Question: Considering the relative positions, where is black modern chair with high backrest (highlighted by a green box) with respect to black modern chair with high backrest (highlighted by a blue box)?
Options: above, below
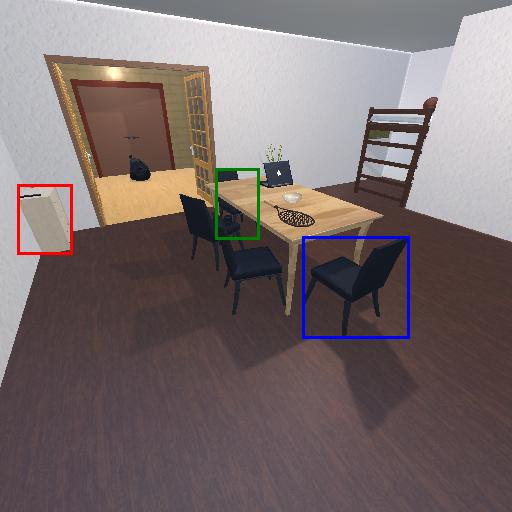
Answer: above